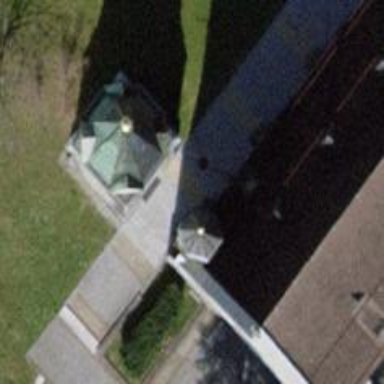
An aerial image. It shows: Bell tower classified as man-made tower.